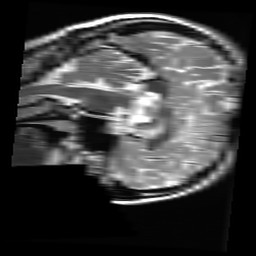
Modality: T2w
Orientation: sagittal
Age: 24
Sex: female
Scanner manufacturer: ge
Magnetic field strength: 3 T
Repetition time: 5.738 s
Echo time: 0.09688 s